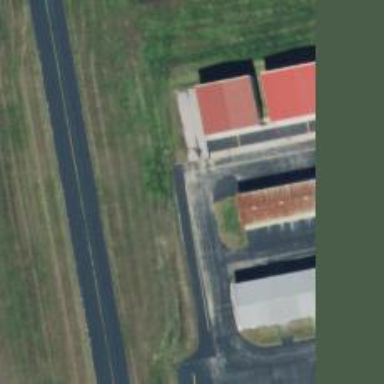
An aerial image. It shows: View of taxiway at the airport.